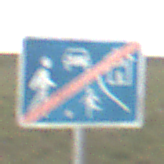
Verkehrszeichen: EndeVerkehrsberuhigterBereich
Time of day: Night
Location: Outdoor (Nature)
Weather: Overcast
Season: NotSpecified
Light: Artificial